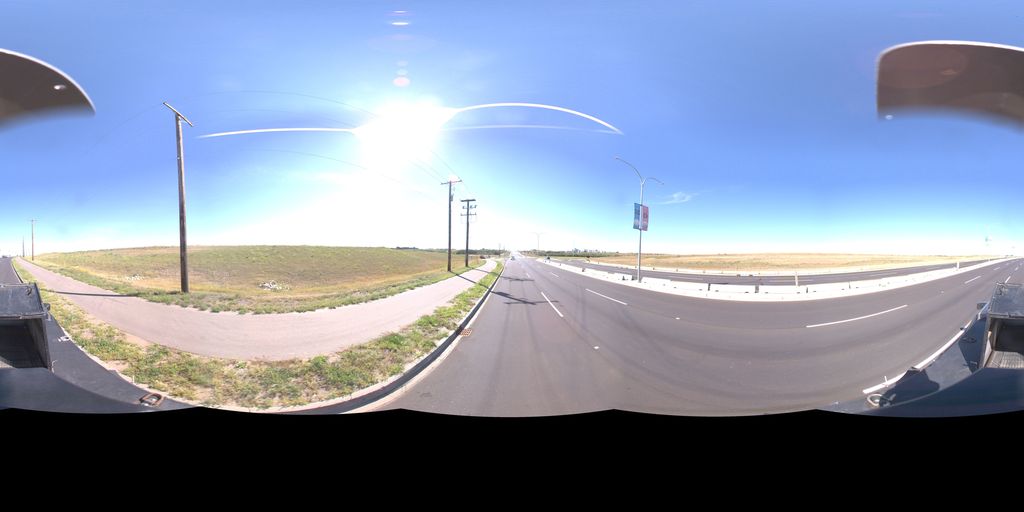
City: saskatoon